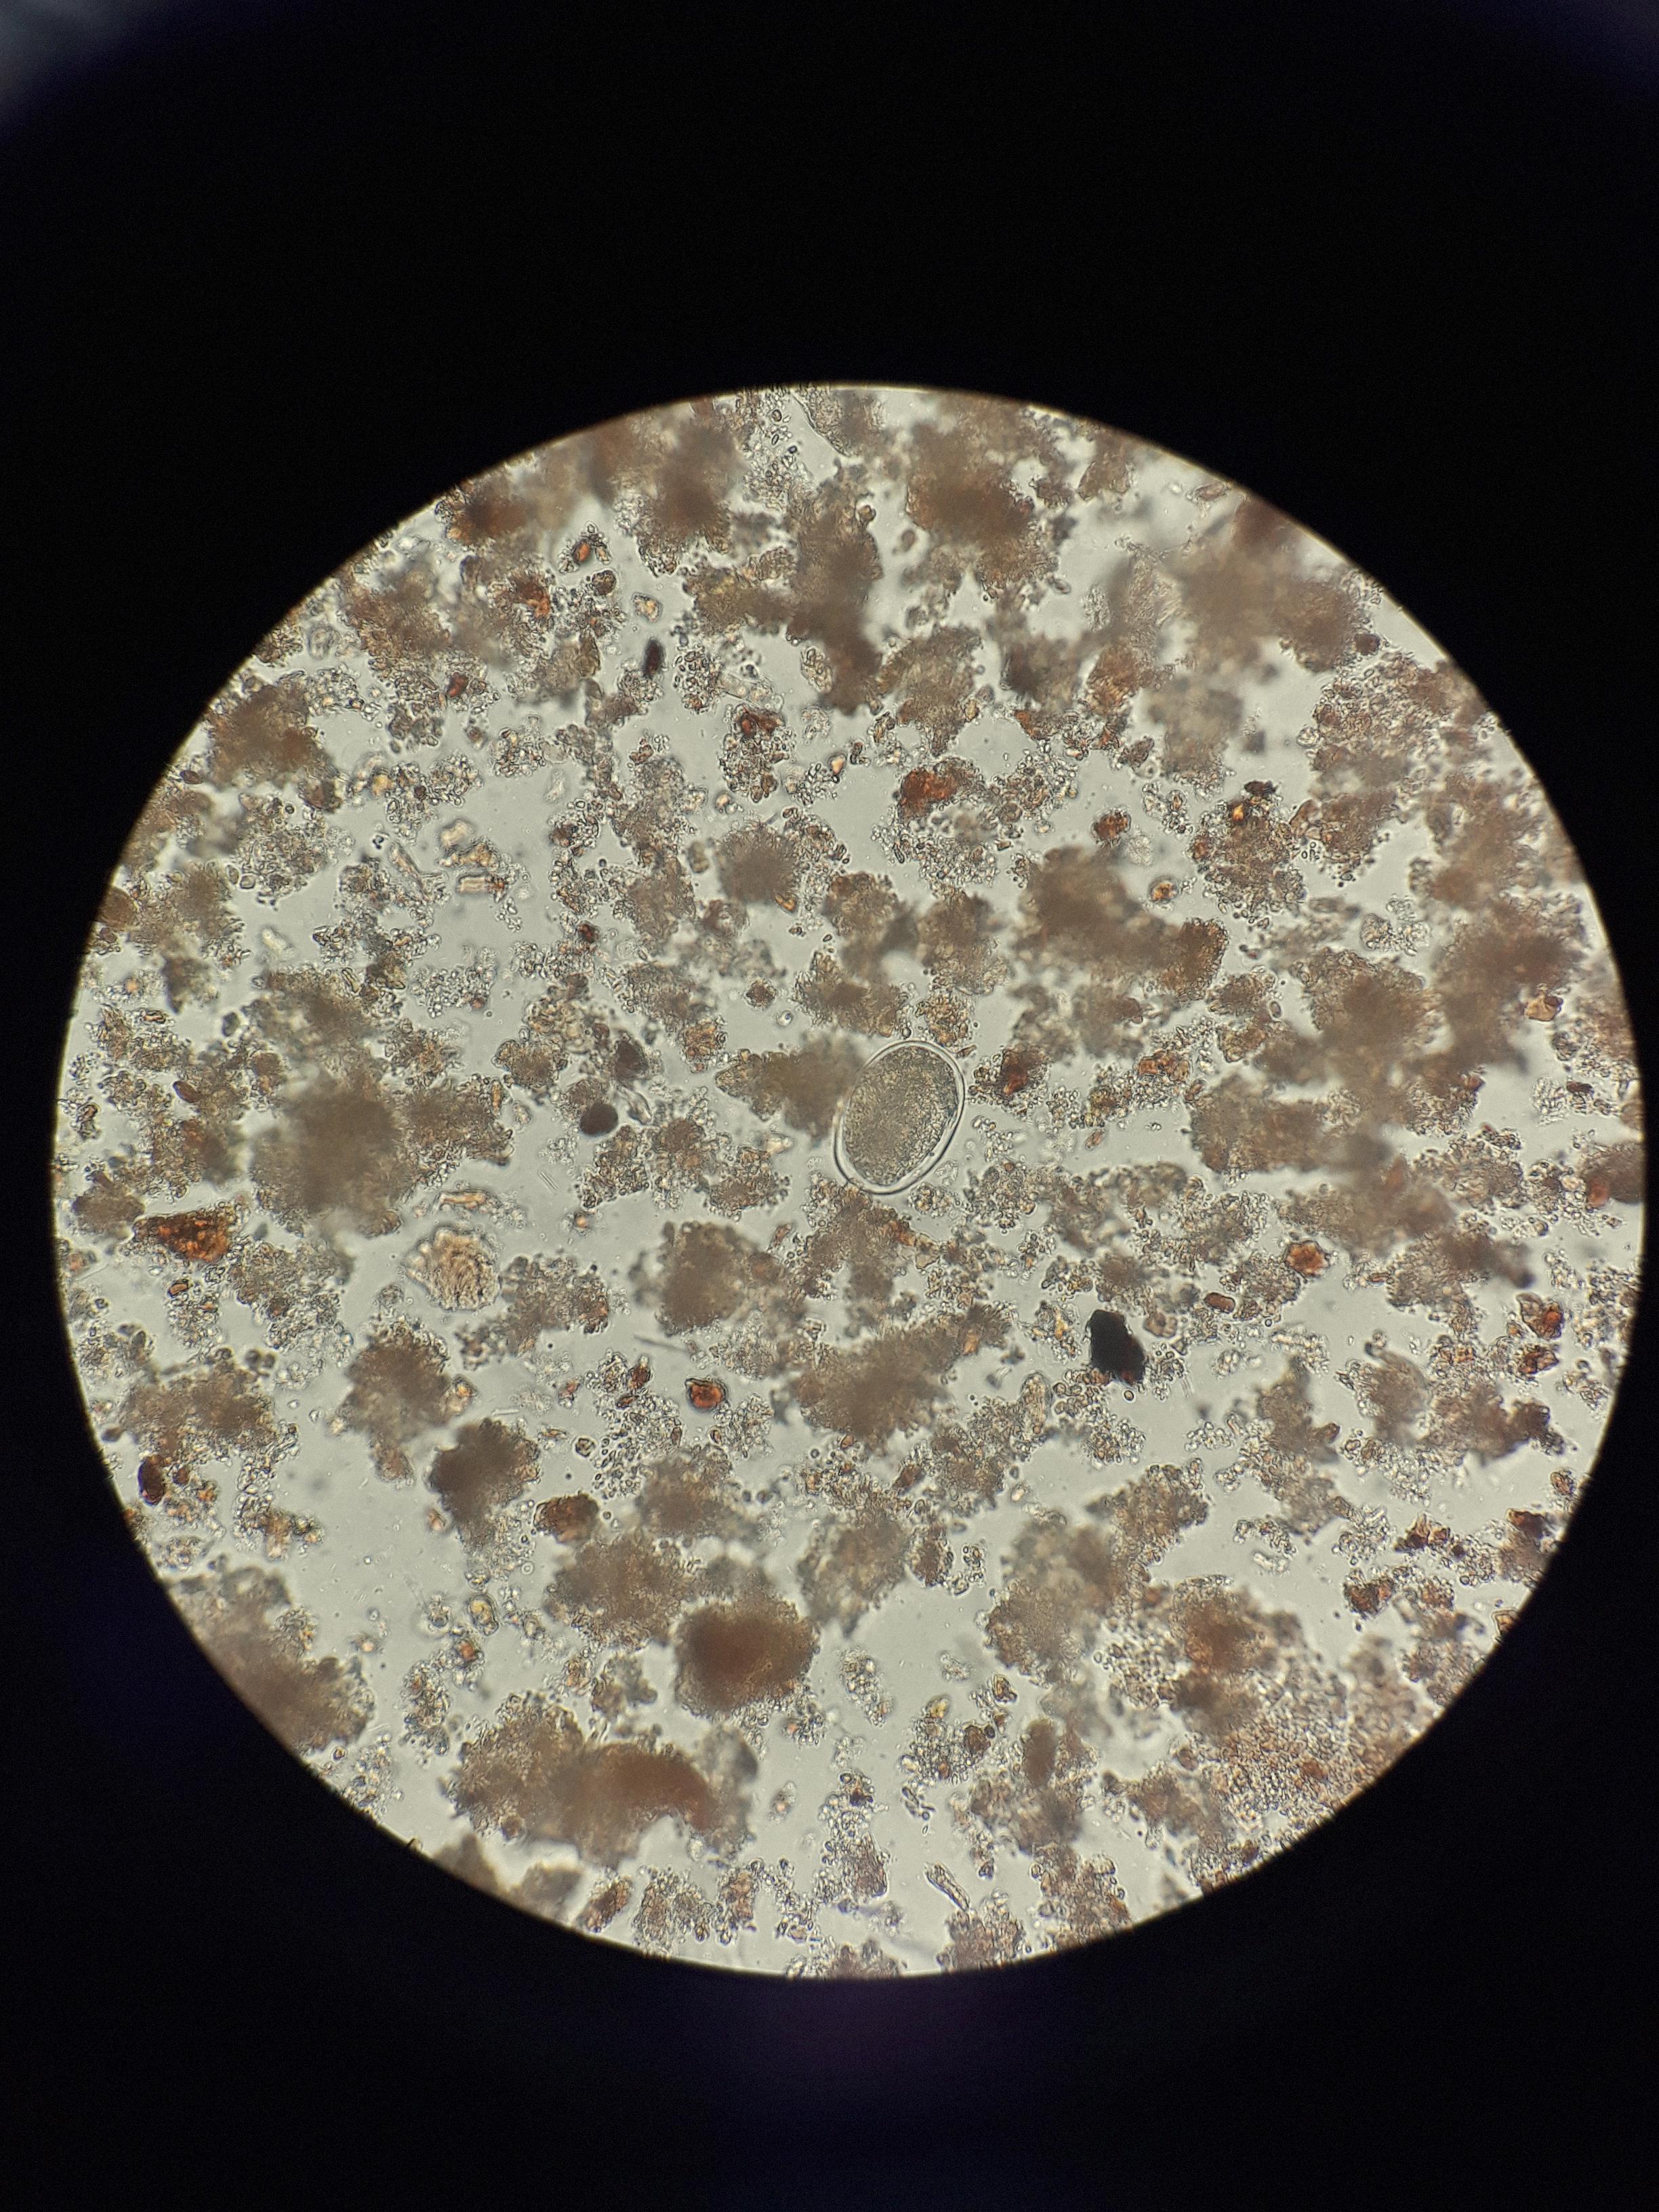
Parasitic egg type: Hookworm egg